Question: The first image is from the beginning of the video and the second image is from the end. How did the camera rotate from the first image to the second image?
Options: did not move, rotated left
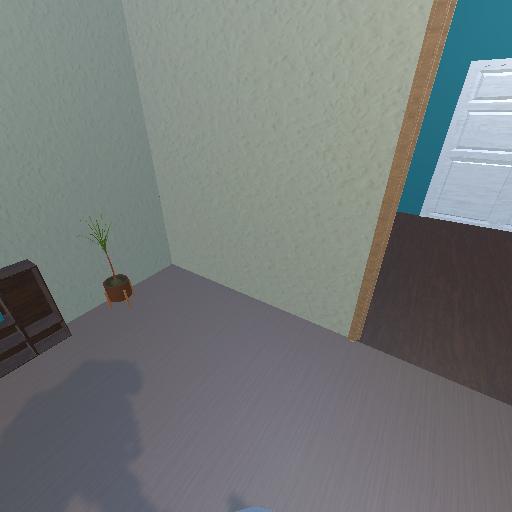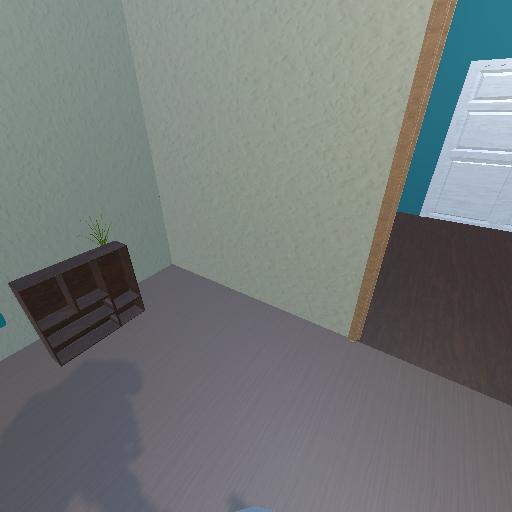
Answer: did not move